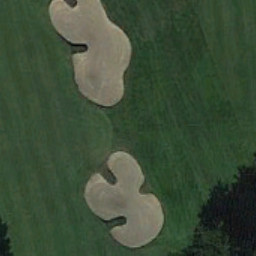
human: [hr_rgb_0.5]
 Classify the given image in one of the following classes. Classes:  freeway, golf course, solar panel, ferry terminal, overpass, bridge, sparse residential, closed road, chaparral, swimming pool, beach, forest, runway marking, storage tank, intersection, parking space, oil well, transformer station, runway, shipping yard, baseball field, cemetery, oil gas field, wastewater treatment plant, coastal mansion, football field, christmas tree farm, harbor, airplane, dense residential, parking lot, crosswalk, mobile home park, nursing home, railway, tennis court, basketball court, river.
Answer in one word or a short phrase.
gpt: golf course